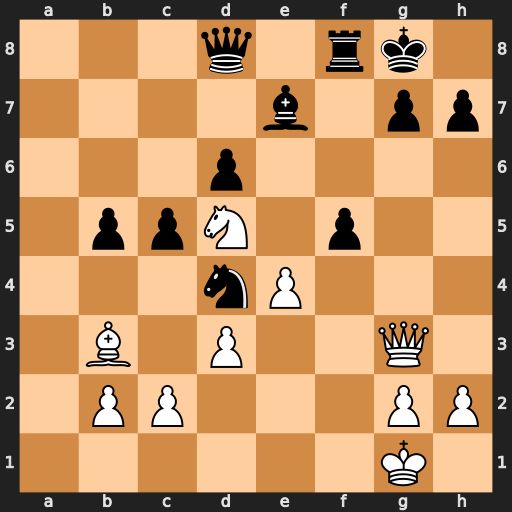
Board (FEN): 3q1rk1/4b1pp/3p4/1ppN1p2/3nP3/1B1P2Q1/1PP3PP/6K1
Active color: w
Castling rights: -
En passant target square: -
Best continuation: Nxe7+ Kh8 Ng6+ hxg6 Qh3+ Qh4 Qxh4#